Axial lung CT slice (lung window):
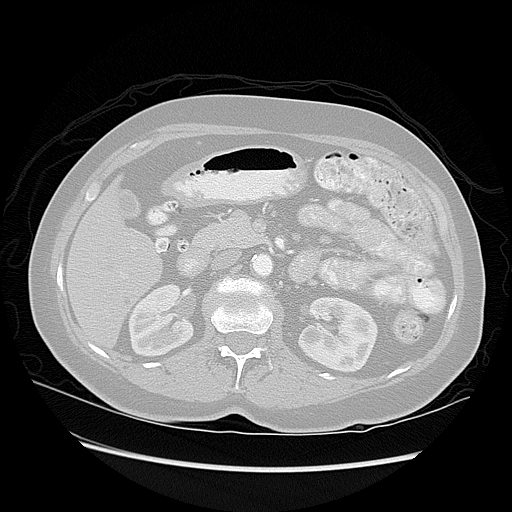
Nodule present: no